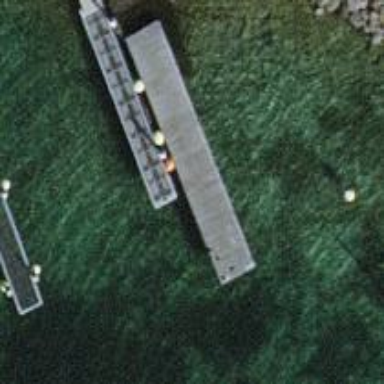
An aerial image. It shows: Man-made pier.